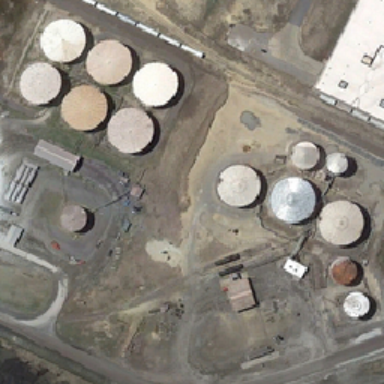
Six pale yellow jars lay side by side .